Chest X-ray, PA view. Patient: 44 years old, sex M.
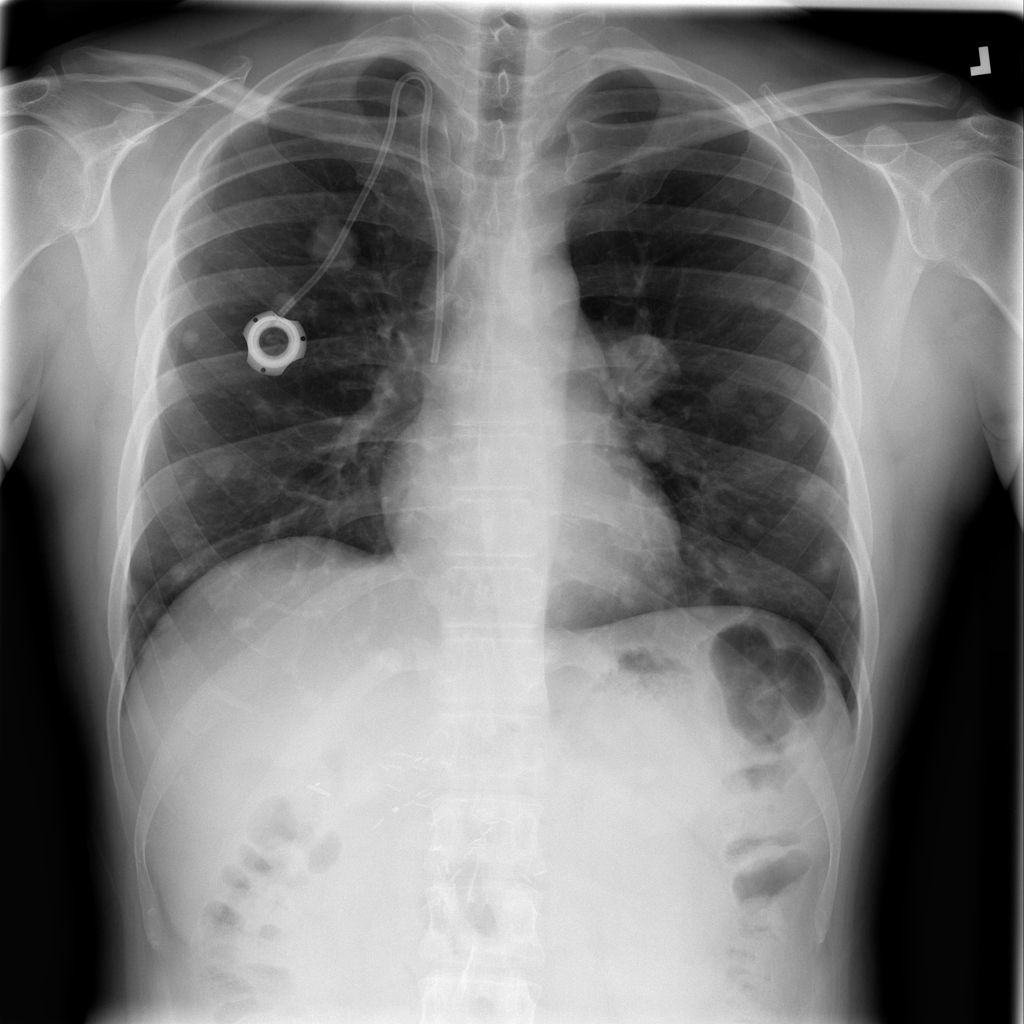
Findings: Nodule